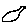
Label: bird